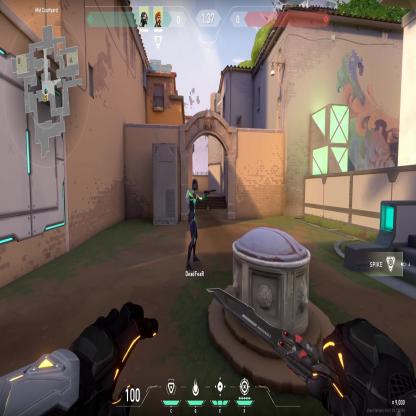
Label: teammate